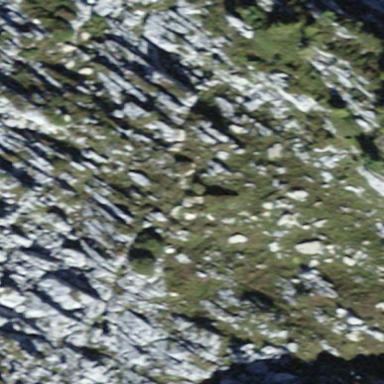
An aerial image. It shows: Landscape of bare rock.